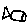
Label: fish